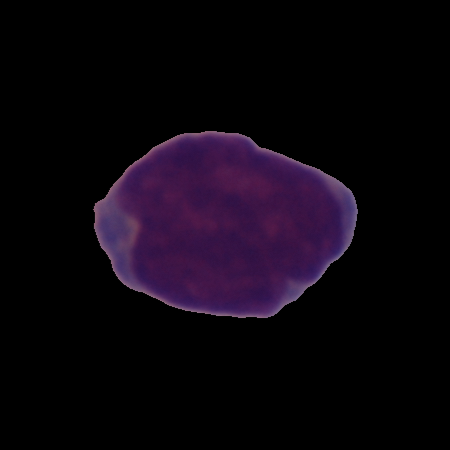
Label: cancer